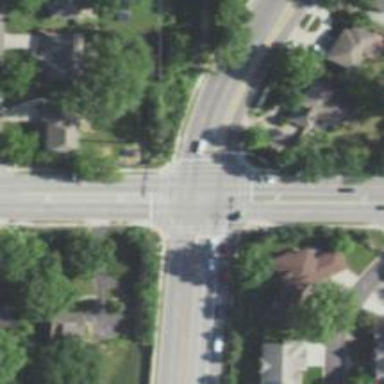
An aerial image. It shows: Solid stop line on the road.